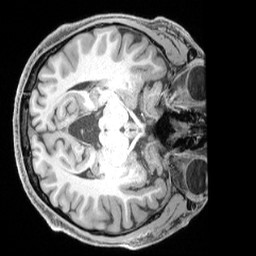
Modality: T1w
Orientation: axial
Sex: male
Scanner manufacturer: siemens
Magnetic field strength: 3 T
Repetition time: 2.4 s
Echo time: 0.00224 s